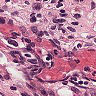
Metastatic tissue present: no